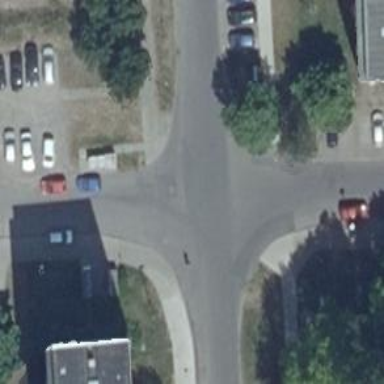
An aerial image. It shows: Residential road with asphalt surface and parallel on-street parking on the left lane.